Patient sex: M
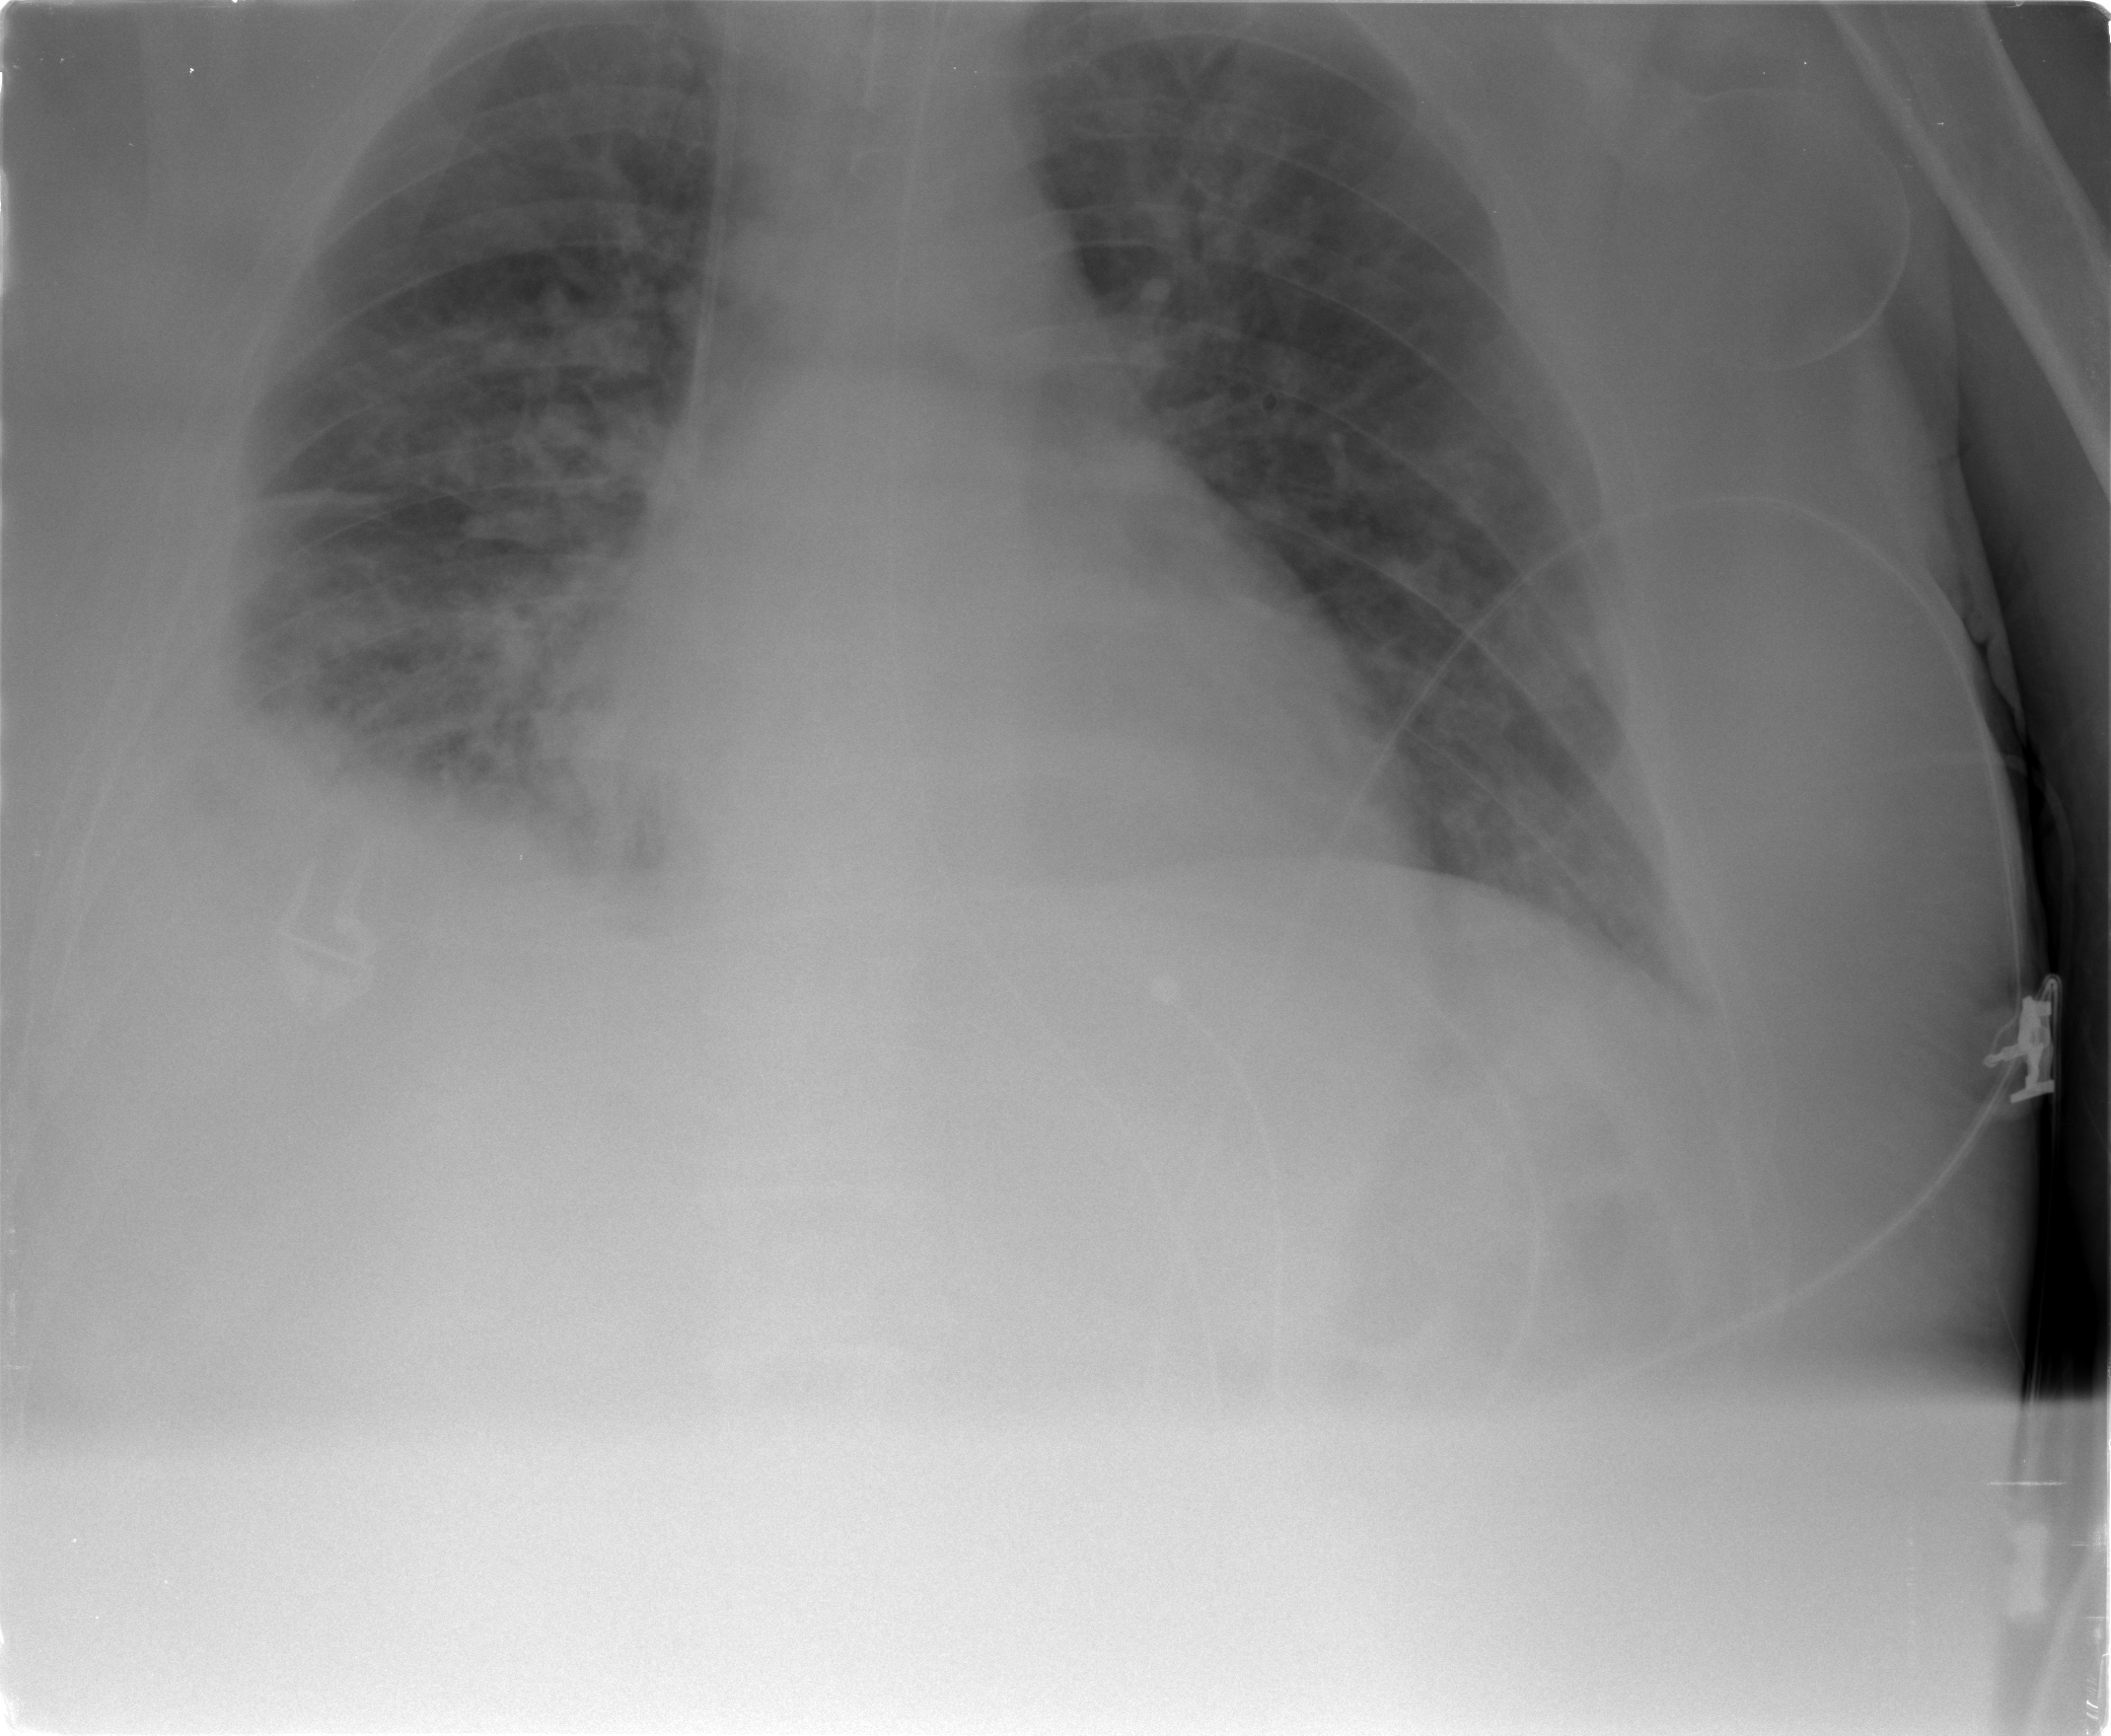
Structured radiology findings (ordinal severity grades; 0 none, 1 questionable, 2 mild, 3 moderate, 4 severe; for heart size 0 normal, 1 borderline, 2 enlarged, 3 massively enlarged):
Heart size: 2
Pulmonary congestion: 3
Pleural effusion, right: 3
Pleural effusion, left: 0
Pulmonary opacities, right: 3
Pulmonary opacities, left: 2
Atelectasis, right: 3
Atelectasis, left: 2